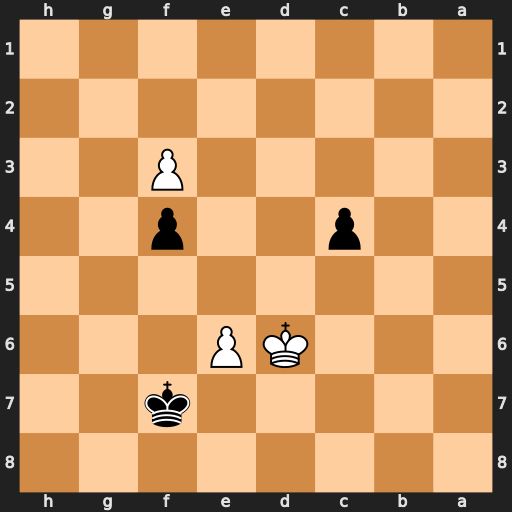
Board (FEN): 8/5k2/3KP3/8/2p2p2/5P2/8/8
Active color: b
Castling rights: -
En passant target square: -
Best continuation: Ke8 Ke5 c3 Kxf4 c2